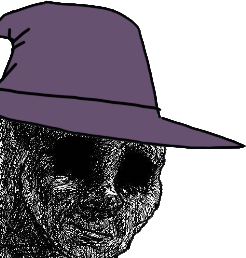
Label: 5_Withered_Wojak